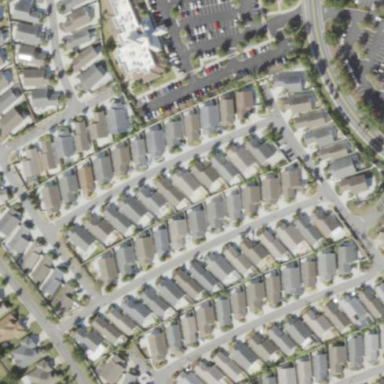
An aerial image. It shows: Residential neighbourhood.